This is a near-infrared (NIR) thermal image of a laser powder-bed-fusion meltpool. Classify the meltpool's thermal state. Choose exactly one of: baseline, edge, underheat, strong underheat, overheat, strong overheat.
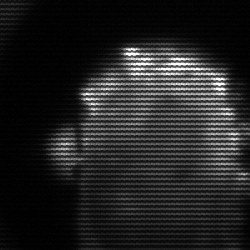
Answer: baseline